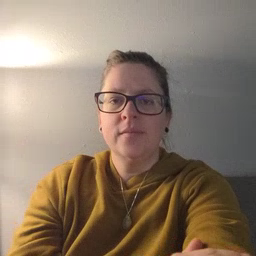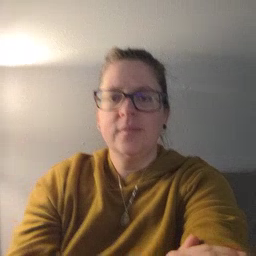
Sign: think